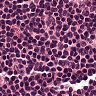
Metastatic tissue present: no